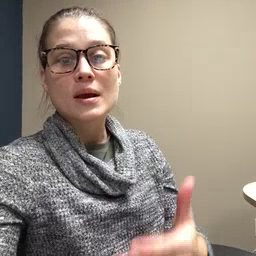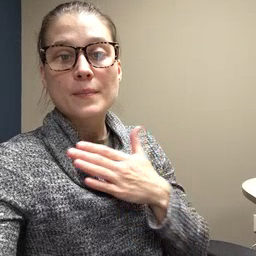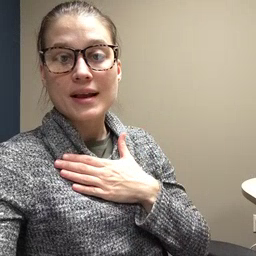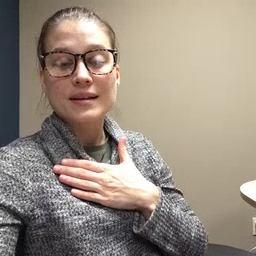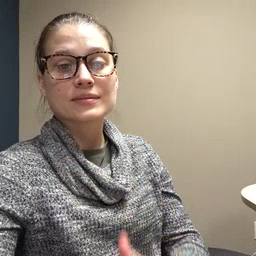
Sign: minemy